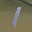
Label: 1